Aerial crown-view tile of a tropical tree (Barro Colorado Island, Panama), acquired 20241014:
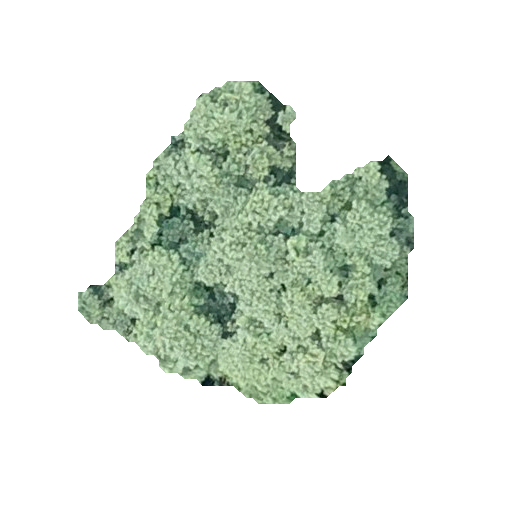
Species: Luehea seemannii
GBIF accepted scientific name: Luehea seemannii
Crown area: 103.529 m²